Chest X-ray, PA view. Patient: 54 years old, sex M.
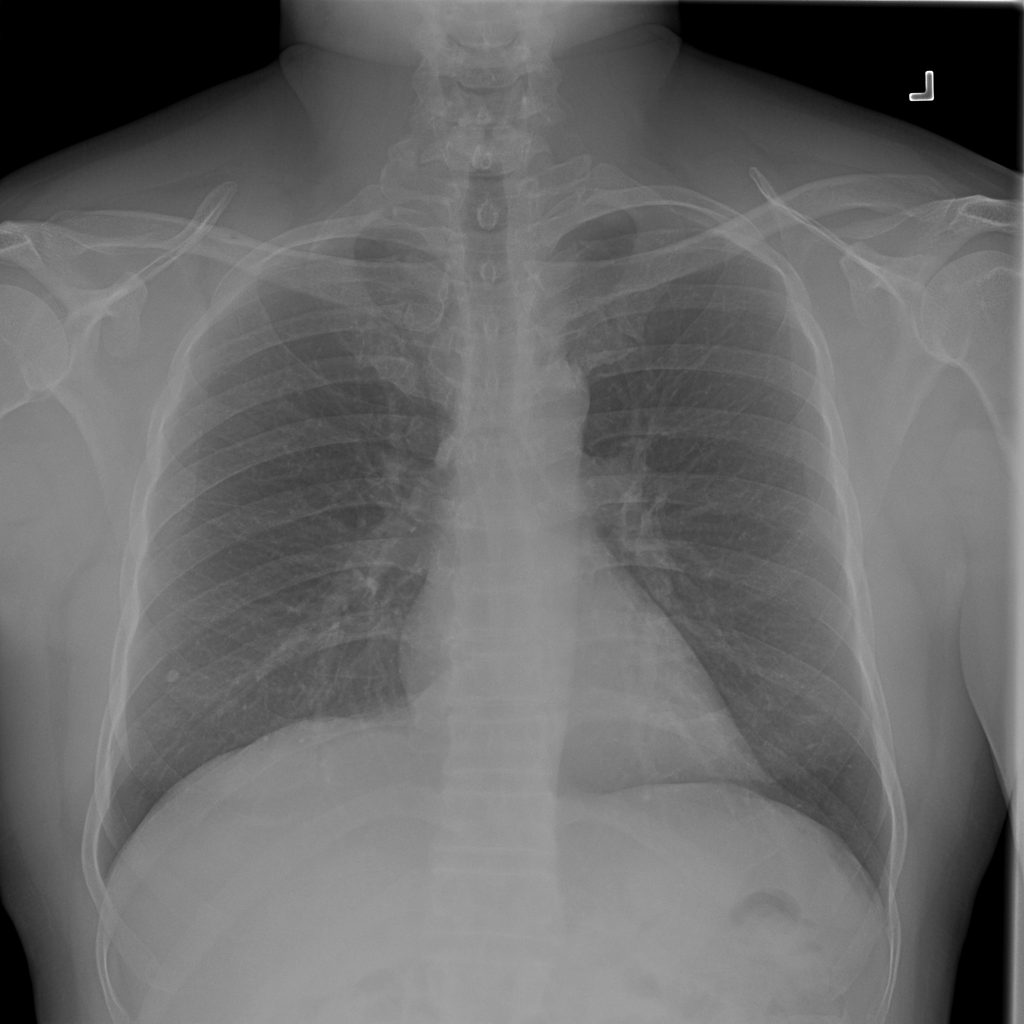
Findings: No Finding